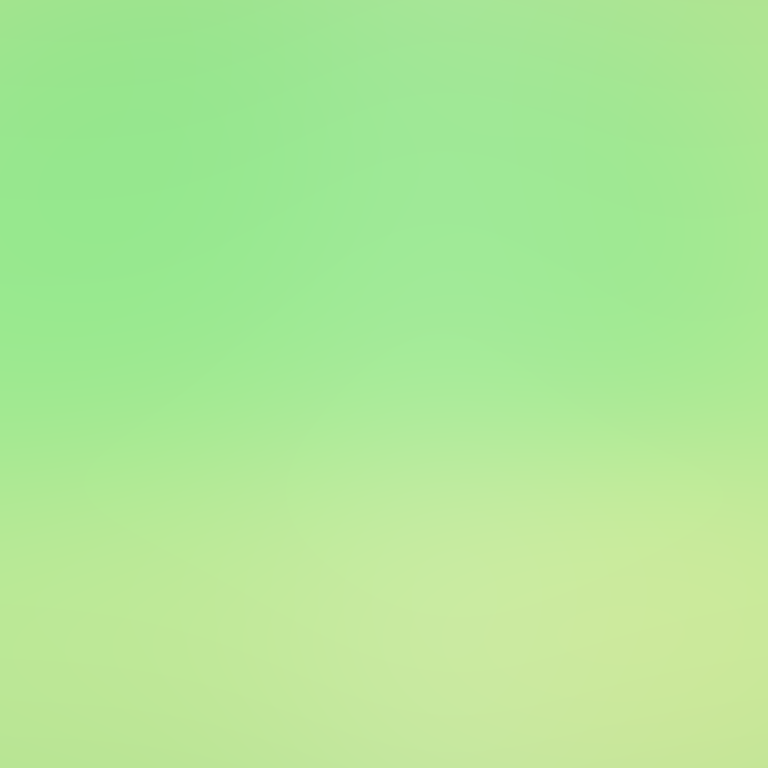
Abstract light effect, smooth gradient from soft green to pale yellow, calm atmosphere, diffuse light, no room, no furniture, no objects.